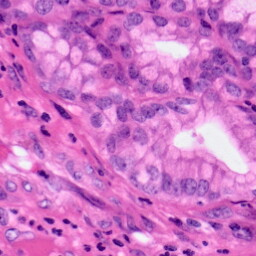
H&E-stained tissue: Pancreatic